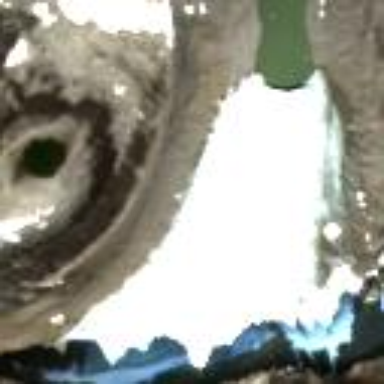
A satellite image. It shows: Stunning view of glacier.